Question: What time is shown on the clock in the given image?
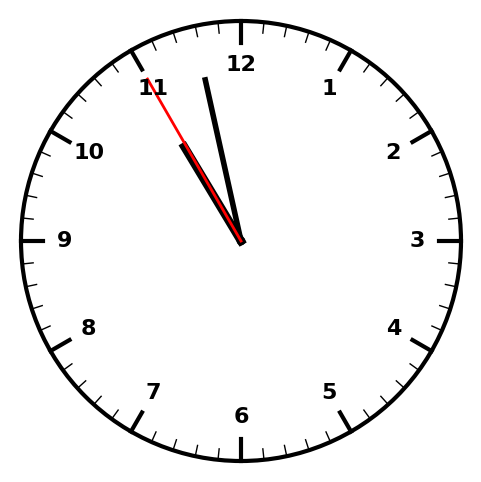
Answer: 10:57:55